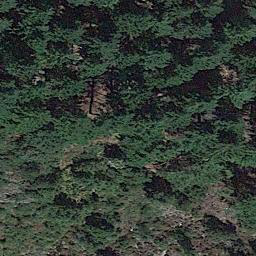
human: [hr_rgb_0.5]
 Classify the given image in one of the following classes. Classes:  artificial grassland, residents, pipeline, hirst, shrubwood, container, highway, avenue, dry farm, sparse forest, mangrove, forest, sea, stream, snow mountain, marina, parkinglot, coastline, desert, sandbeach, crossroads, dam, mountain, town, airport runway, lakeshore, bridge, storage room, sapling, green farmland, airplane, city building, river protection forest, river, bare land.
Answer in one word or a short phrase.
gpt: forest